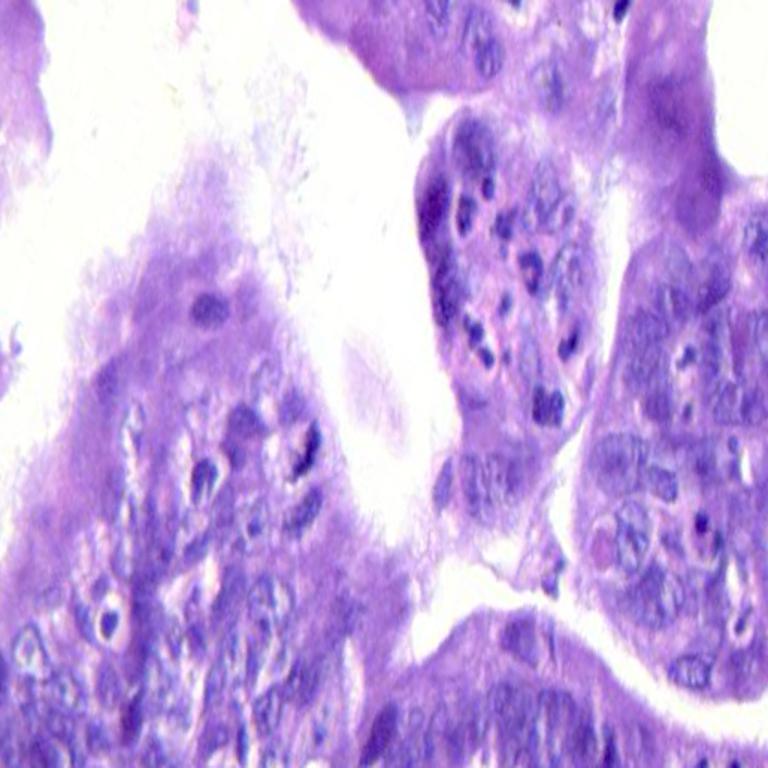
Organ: colon
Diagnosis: adenocarcinomas